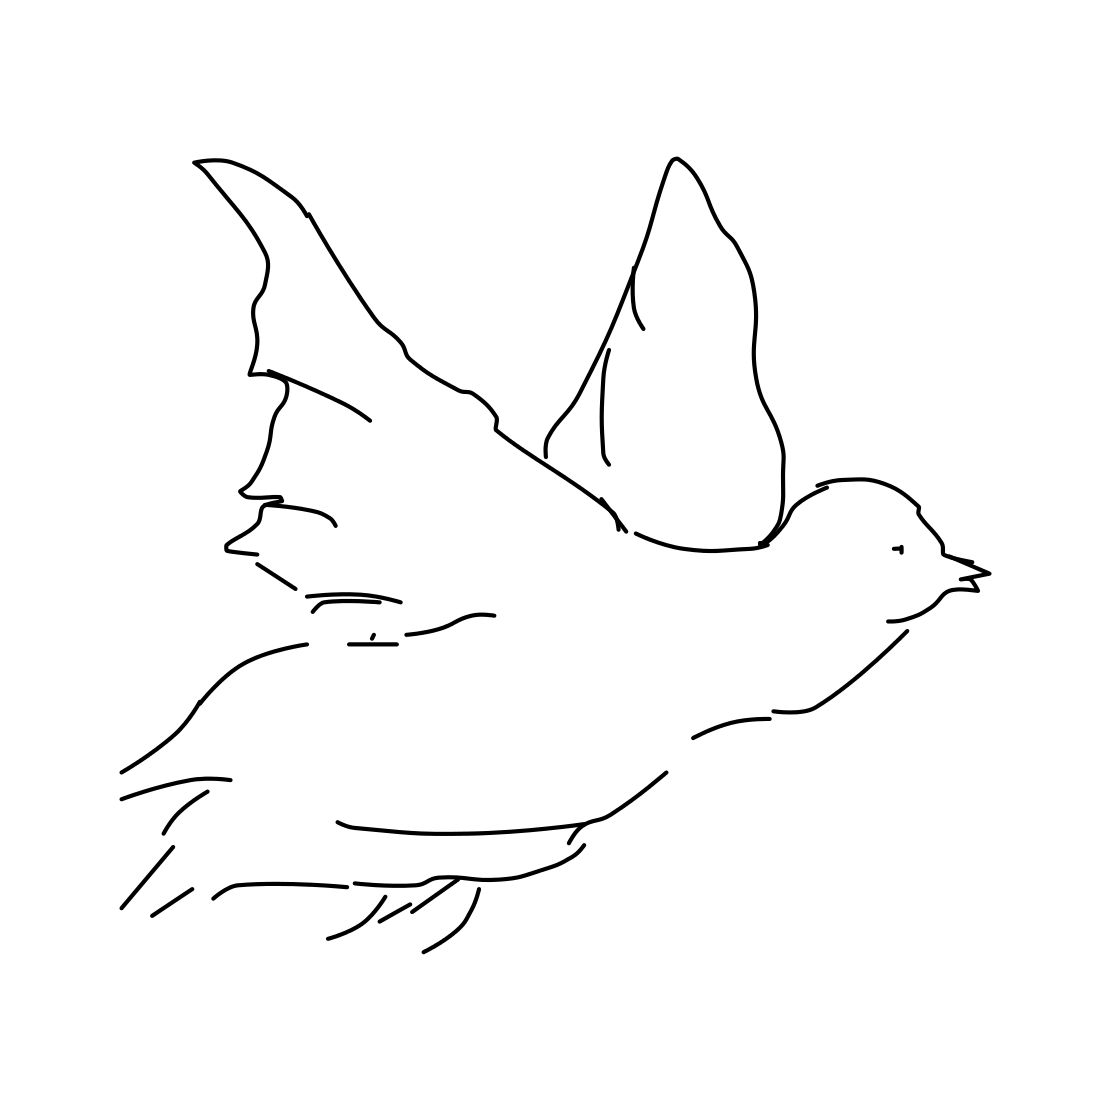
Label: flying bird